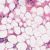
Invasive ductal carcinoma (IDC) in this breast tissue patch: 1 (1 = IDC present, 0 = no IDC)